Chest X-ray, PA view. Patient: 29 years old, sex M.
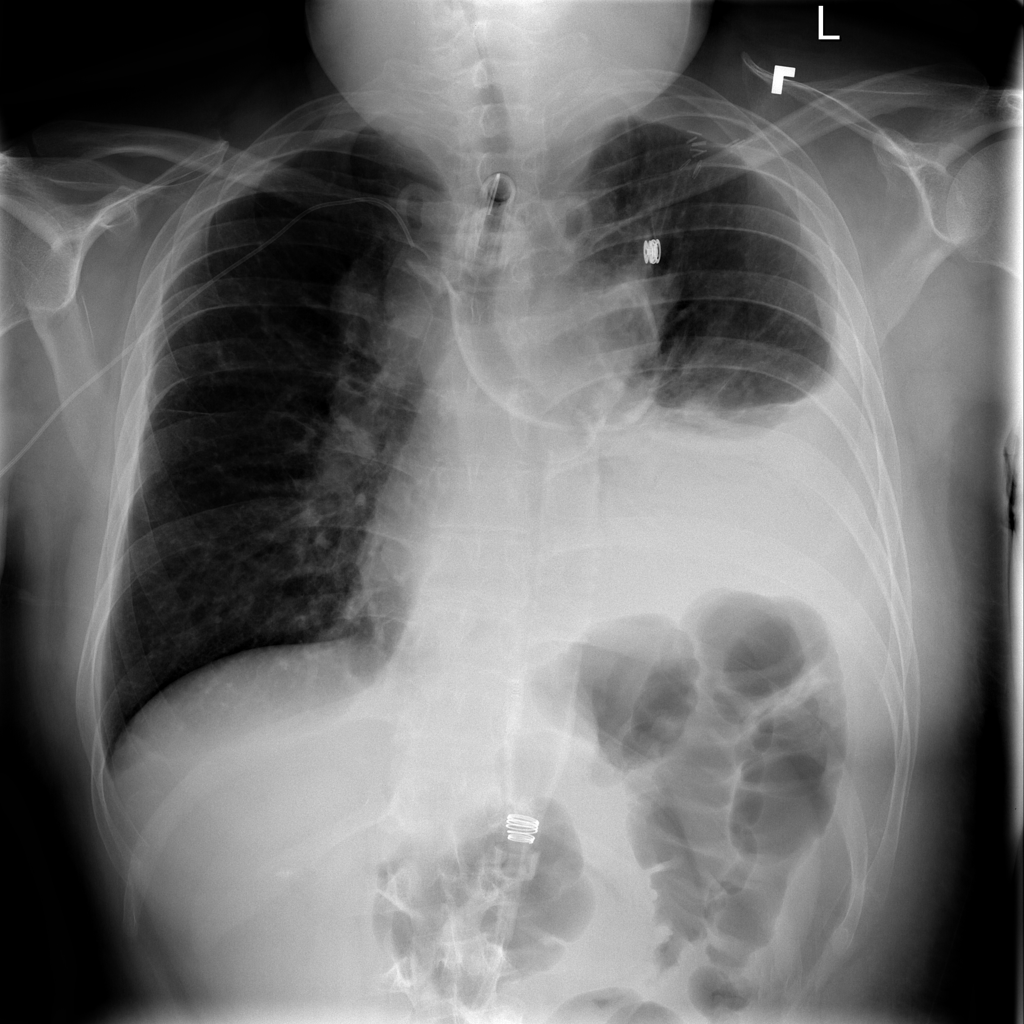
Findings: Consolidation, Effusion